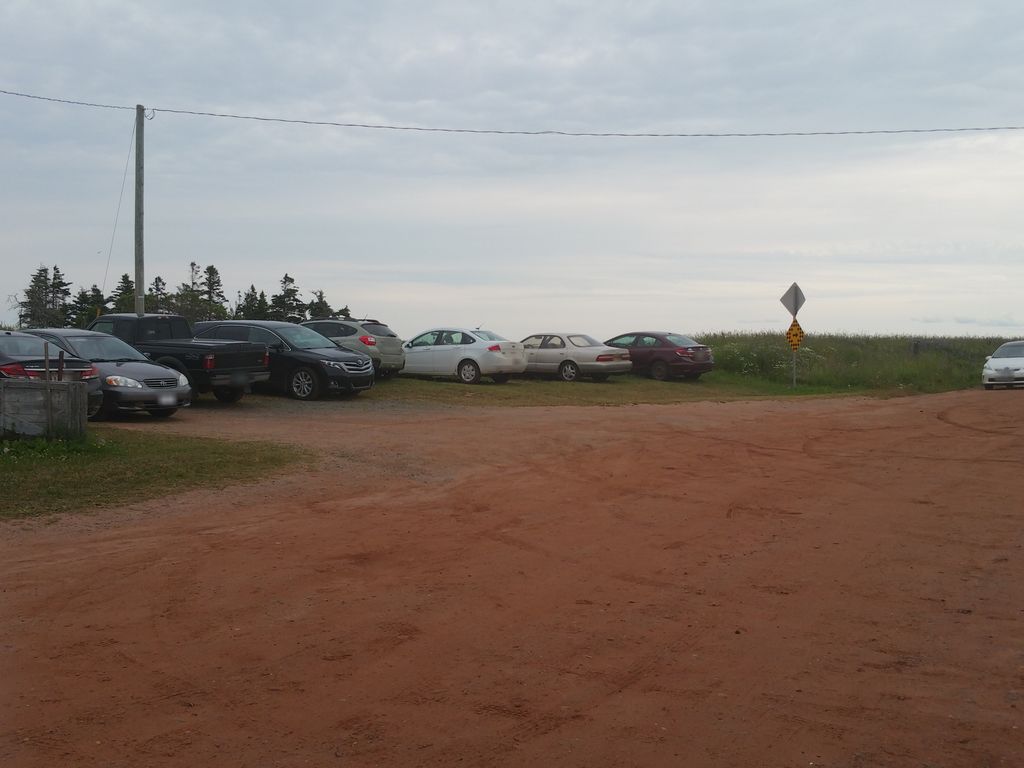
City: charlottetown